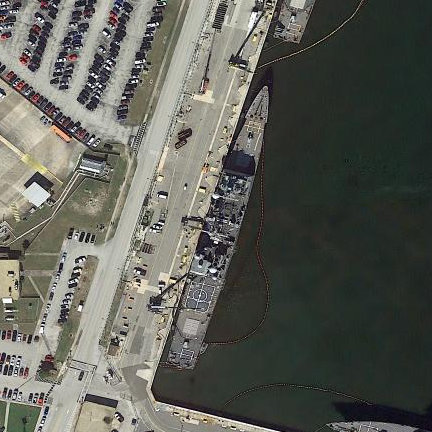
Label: Ticonderoga-class_cruiser